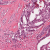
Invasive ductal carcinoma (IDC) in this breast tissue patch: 1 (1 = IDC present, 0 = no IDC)